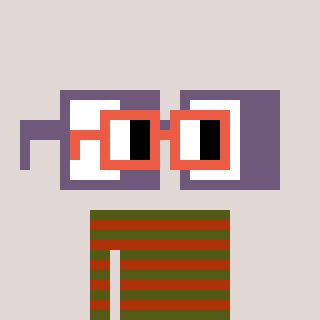
a pixel art character with square orange glasses, a glasses-shaped head and a hotbrown-colored body on a warm background